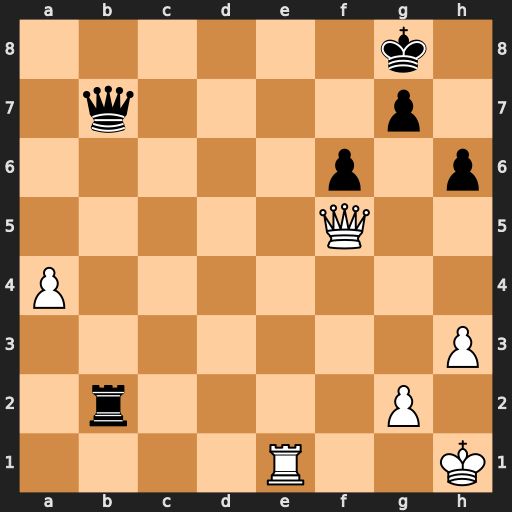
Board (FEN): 6k1/1q4p1/5p1p/5Q2/P7/7P/1r4P1/4R2K
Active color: w
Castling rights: -
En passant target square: -
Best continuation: Qg6 Qf7 Re8+ Qxe8 Qxe8+